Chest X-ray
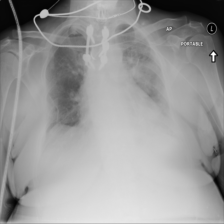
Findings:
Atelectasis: negative
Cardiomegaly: negative
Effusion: negative
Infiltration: positive
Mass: negative
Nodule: negative
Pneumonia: negative
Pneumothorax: negative
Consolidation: negative
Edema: negative
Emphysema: negative
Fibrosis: negative
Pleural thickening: negative
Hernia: negative